【题型】填空题　【知识点】立体几何　【难度】medium
如图所示，已知三棱锥 \(P-ABC\) 中，\(PA \perp\) 平面 \(ABC\)，\(AB \perp BC\)，\(PA = 4\)，\(AB = 3\)，\(AC = 5\)。则点 \(A\) 到平面 \(PBC\) 的距离为 \underline{\quad\quad}.

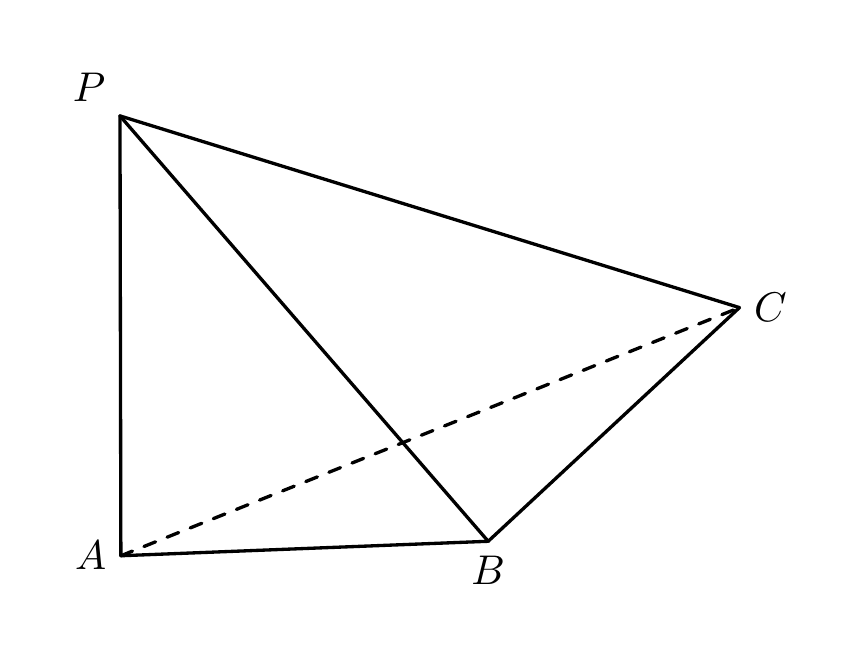
【解答】
【答案】\(\boldsymbol{\dfrac{12}{5}}\)

【详解】因为 \(AB \perp BC\)，\(AB = 3\)，\(AC = 5\)，所以 \(BC = \sqrt{AC^2 - AB^2} = \sqrt{5^2 - 3^2} = 4\)，
因为 \(PA \perp\) 平面 \(ABC\)，所以 \(PA \perp AB\)，且 \(PA \perp AC\)，因为 \(PA = 4\)，
所以 \(PB = \sqrt{PA^2 + AB^2} = \sqrt{4^2 + 3^2} = 5\)，
\(PC = \sqrt{PA^2 + AC^2} = \sqrt{4^2 + 5^2} = \sqrt{41}\)，
因为 \(PC^2 = PB^2 + BC^2\)，所以 \(\triangle PBC\) 是直角三角形，且 \(PB \perp BC\)，

所以 \(S_{\triangle PBC} = \frac{1}{2} \times PB \times BC = \frac{1}{2} \times 5 \times 4 = 10\)，
因为在 \(Rt\triangle ABC\) 中 \(S_{\triangle ABC} = \frac{1}{2} \times AB \times BC = \frac{1}{2} \times 3 \times 4 = 6\)，
由 \(PA \perp\) 平面 \(ABC\) 知，\(PA\) 为三棱锥以平面 \(ABC\) 为底时的高，
所以设点 \(A\) 到平面 \(PBC\) 的距离为 \(h\)，由等体积法知：
\[
V_{P-ABC} = V_{A-PBC},
\]
即：
\[
\frac{1}{3}S_{\triangle ABC} \times PA = \frac{1}{3}S_{\triangle PBC} \times h,
\]
所以 \(\frac{1}{3} \times 6 \times 4 = \frac{1}{3} \times 10 \times h\)，解得：\(h = \frac{12}{5}\)。

故答案为：\(\frac{12}{5}\)。